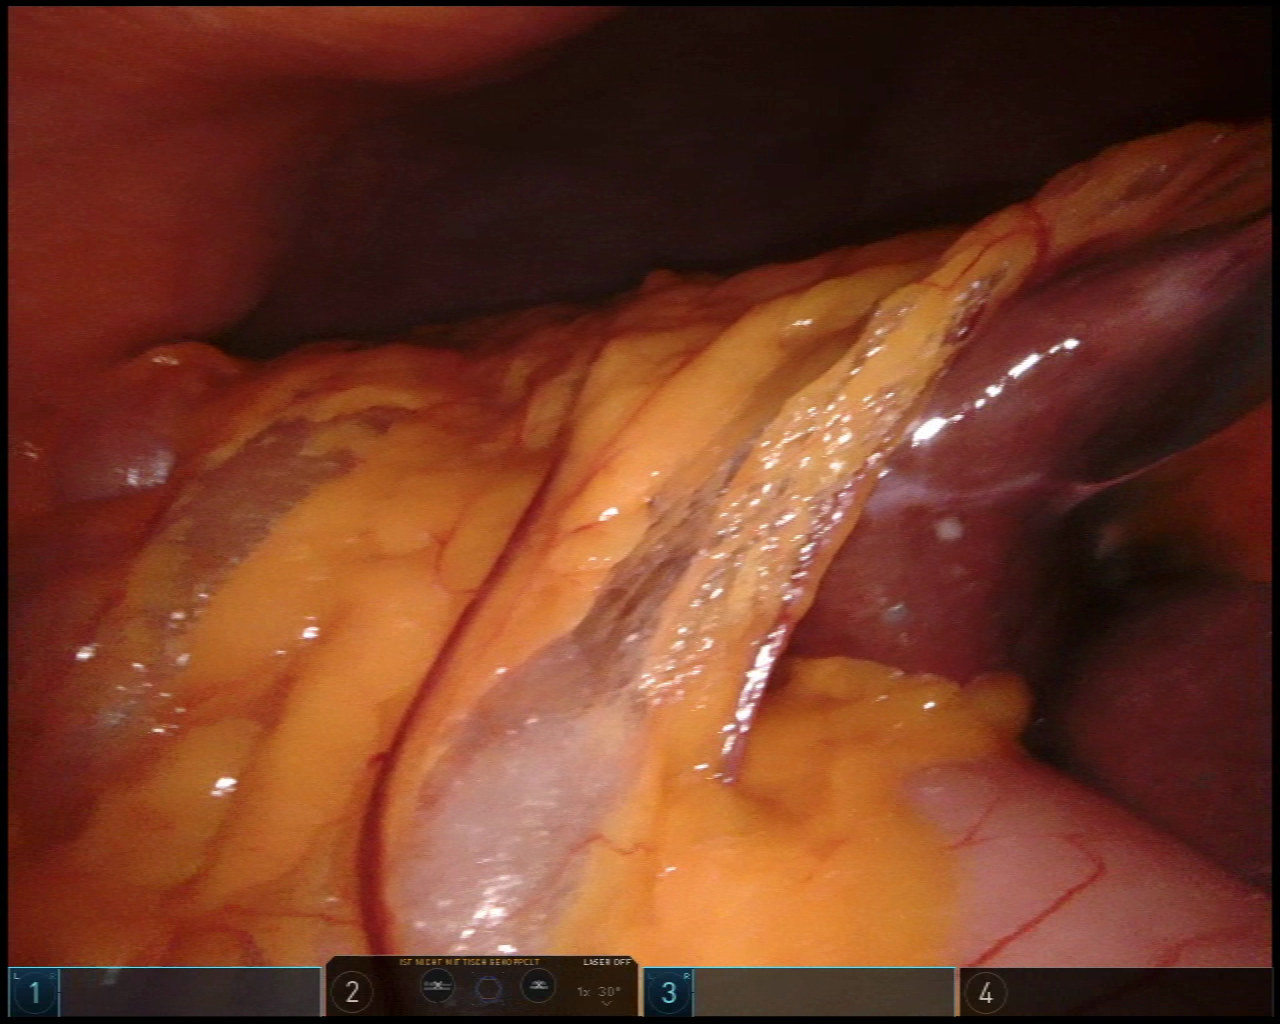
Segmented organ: liver
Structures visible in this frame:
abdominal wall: yes
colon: yes
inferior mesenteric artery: no
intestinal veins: no
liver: yes
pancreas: no
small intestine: no
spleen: no
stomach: yes
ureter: no
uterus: no
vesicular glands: no